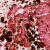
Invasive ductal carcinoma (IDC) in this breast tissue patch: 0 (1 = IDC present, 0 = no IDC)